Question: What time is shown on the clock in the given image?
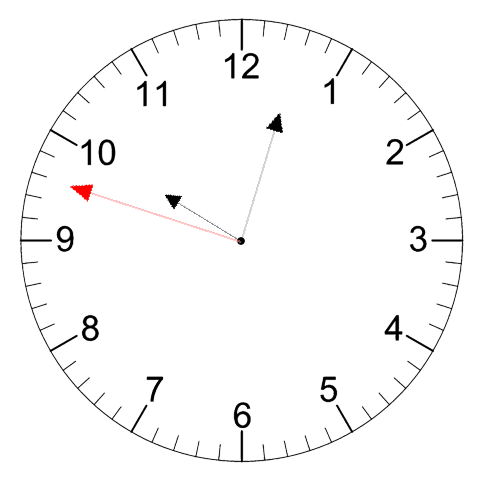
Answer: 10:02:48